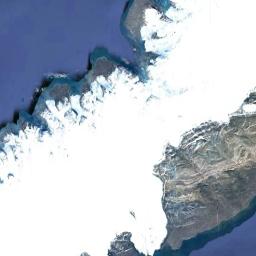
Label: snowberg